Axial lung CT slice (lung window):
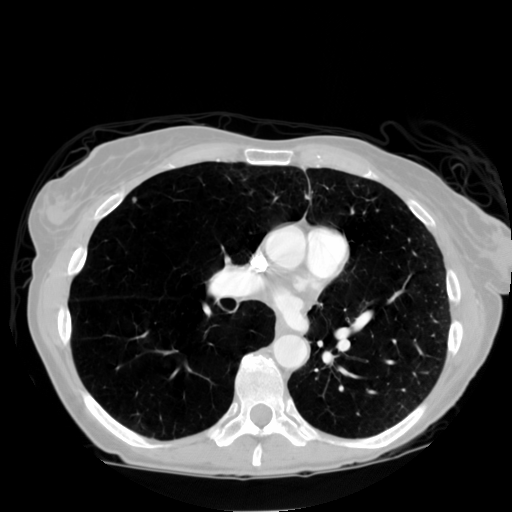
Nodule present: yes
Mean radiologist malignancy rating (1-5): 2.5